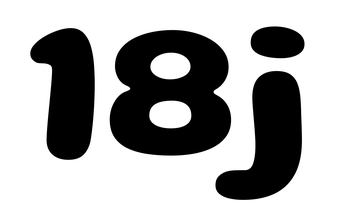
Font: Gluten_Bold